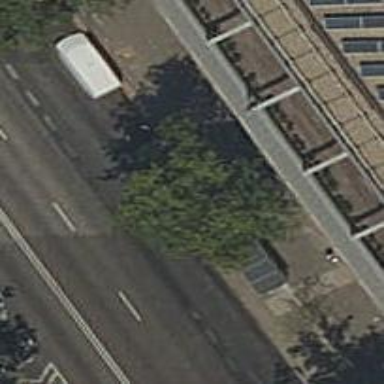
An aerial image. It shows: Bus stop with shelter. It is platform for public transport.